Field crop: maize
Growth stage: 2
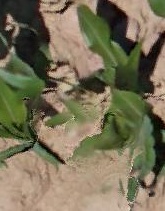
Species: maize